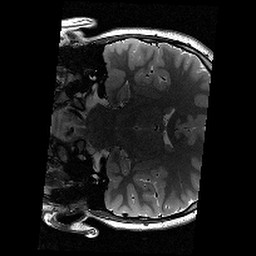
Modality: T2w
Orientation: coronal
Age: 11
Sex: male
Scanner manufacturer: siemens
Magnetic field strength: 3 T
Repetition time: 9.23 s
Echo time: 0.067 s